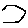
Label: hexagon